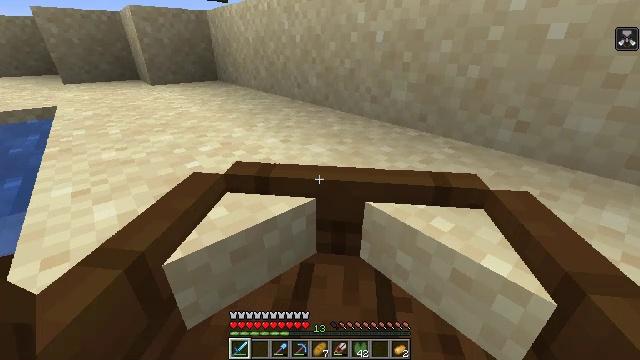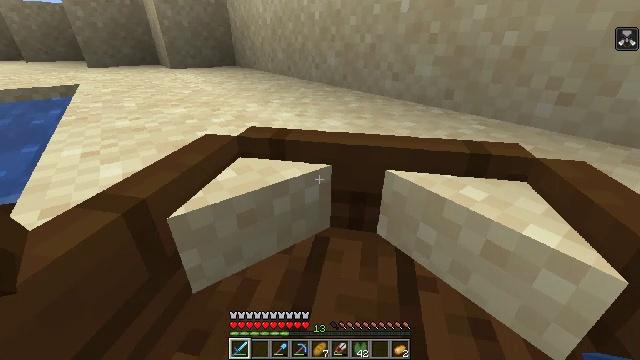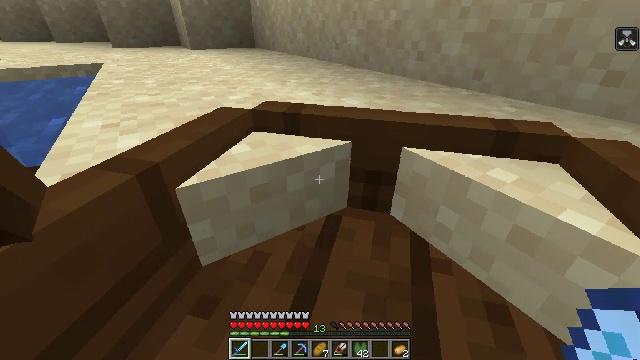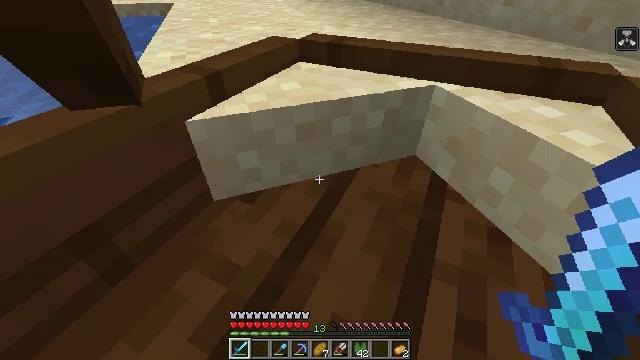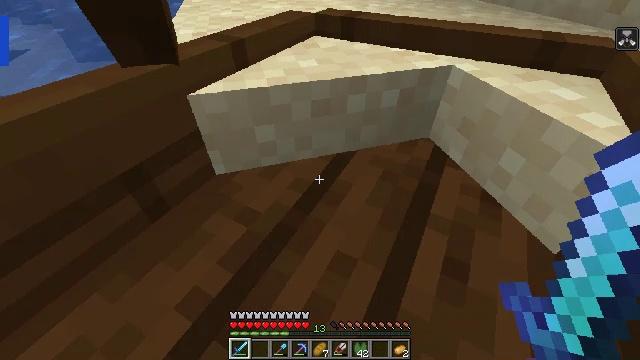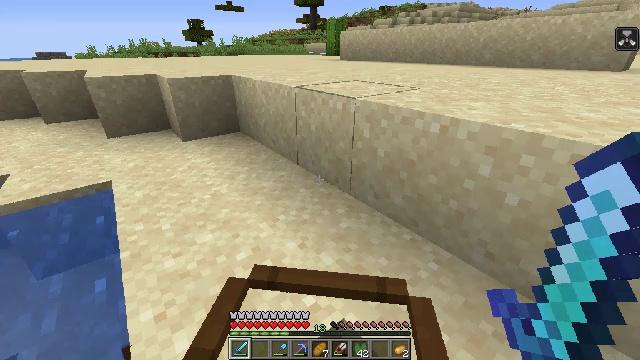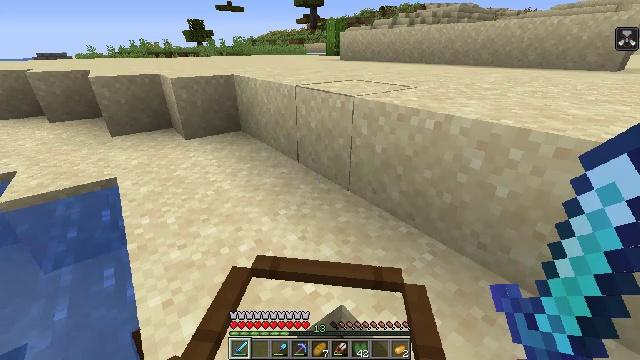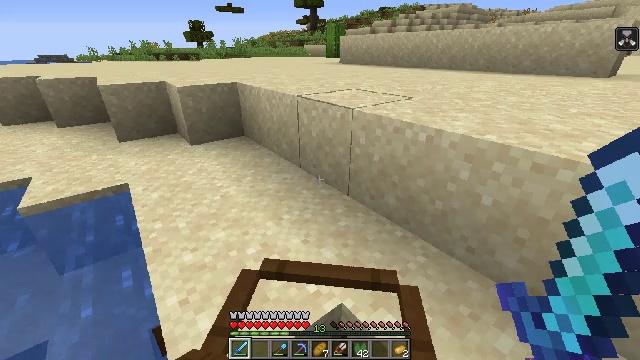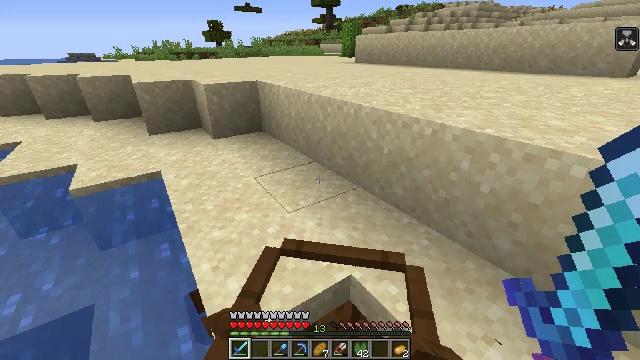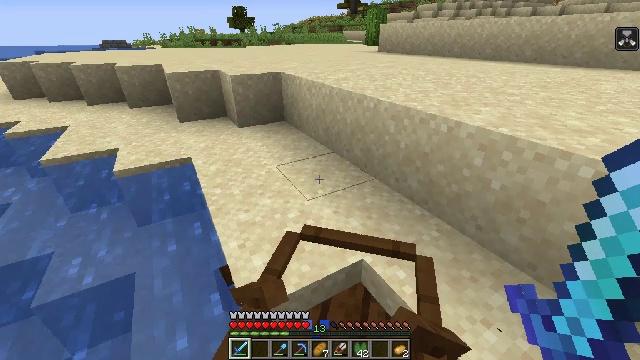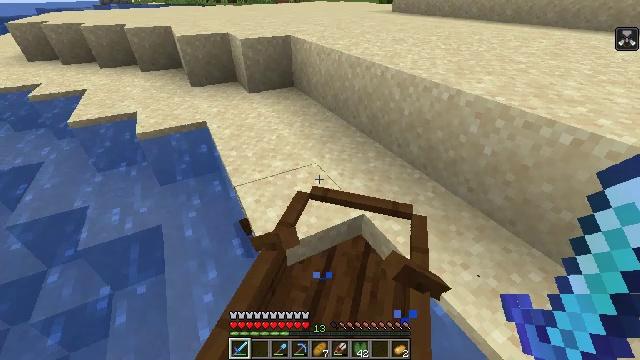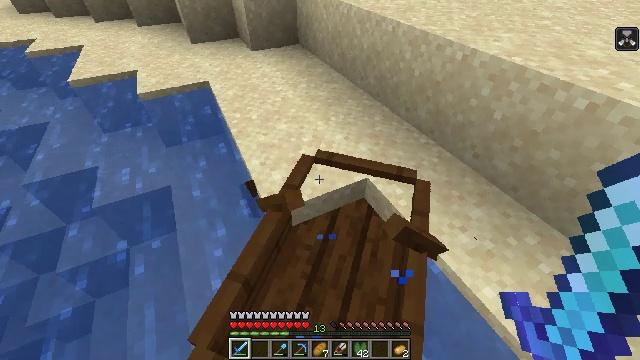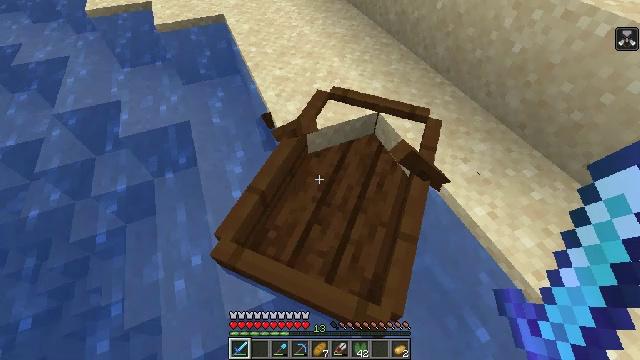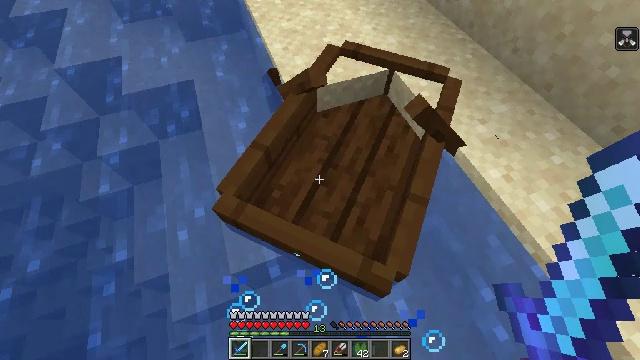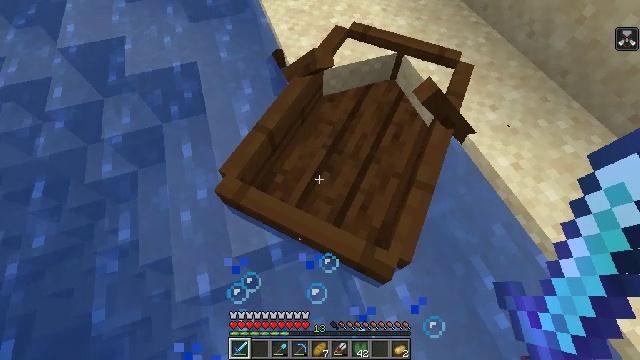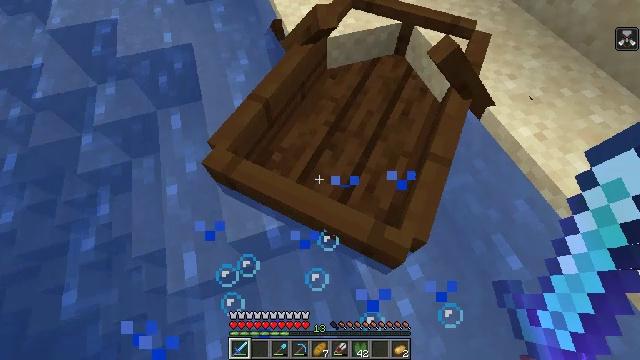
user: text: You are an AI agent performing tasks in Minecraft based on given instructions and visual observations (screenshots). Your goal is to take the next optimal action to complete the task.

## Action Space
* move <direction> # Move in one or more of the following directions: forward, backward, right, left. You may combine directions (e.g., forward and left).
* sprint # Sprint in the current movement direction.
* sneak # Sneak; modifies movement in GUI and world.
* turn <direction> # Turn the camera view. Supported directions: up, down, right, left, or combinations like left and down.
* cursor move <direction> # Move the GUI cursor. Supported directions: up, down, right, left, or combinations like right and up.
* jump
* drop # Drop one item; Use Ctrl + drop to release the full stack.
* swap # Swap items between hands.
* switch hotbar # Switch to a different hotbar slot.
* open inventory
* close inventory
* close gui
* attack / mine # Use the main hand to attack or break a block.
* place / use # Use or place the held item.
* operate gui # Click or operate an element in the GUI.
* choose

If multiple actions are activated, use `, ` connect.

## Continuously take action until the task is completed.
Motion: motion action
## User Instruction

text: Mine mossy stone bricks.
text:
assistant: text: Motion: sneak, turn left and down
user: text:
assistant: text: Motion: move back, sneak, turn left and down
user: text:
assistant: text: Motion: move back, turn left and down
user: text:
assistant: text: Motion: move back, turn left and down
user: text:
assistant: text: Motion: move back
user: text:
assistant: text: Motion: move back, switch to hotbar 1
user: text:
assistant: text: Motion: move back, switch to hotbar 1
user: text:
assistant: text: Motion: move back, turn left, switch to hotbar 1
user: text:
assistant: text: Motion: move back, turn left and down
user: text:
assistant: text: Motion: move back, turn left and down
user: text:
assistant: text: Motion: move back, turn left and down
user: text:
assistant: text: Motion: turn left and down
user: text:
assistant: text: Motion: turn left and down
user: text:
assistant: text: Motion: turn left and down
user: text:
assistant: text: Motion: no_op
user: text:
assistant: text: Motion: attack / mine
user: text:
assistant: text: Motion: attack / mine
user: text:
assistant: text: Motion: move forward
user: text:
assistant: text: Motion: move forward, turn up
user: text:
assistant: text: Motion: move forward, turn up
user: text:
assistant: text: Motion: move forward, turn up
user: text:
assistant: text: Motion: move forward, turn up
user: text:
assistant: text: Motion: move forward
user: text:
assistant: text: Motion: move forward
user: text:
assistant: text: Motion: move forward
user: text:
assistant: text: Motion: move forward, turn right
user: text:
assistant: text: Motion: move forward, turn right
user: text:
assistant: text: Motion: move forward, turn right and up
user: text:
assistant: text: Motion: move forward, turn right and up
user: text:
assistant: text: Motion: move forward, turn left and up, jump